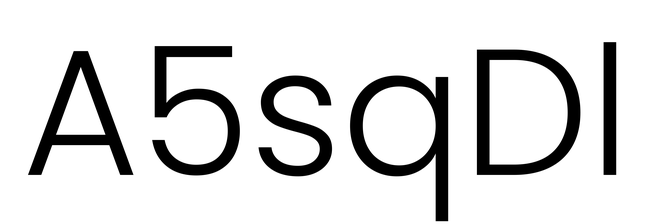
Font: Poppins-Light